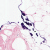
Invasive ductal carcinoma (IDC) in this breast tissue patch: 0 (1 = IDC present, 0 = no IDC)